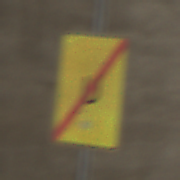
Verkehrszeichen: EndeUmleitung
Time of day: Midday
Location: Roofed (Tunnel)
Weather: NotSpecified
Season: NotSpecified
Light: Natural